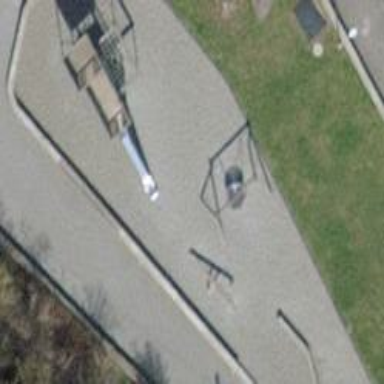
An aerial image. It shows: Playground featuring basket swing.